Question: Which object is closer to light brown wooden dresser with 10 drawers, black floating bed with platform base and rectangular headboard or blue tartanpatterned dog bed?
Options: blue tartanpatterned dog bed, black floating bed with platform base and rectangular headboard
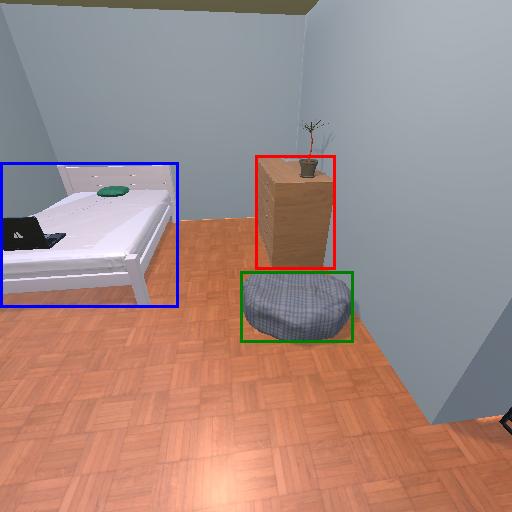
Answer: blue tartanpatterned dog bed